Question: Google docs app uses swipable gesture based tabs using which you can navigate to different tab/category.
How do we achieve this?

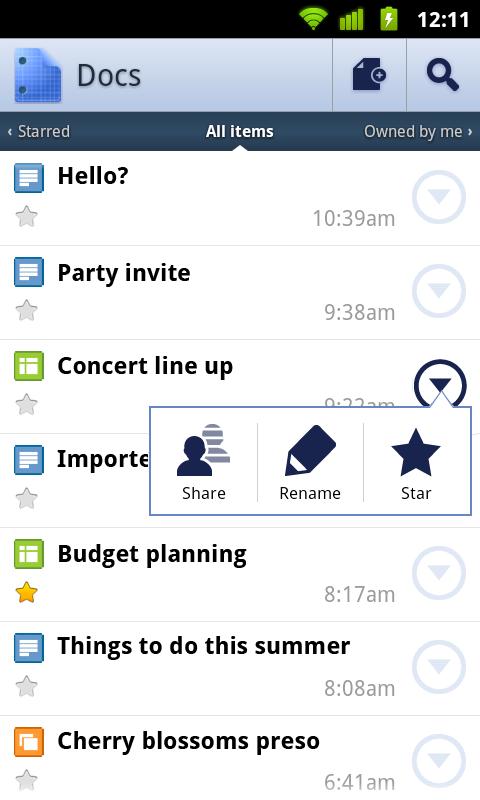
Answer: <URL>, just came out at the end of August and describes a ViewPager component which helps to swipe between Views